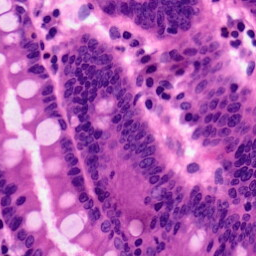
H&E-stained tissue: Pancreatic